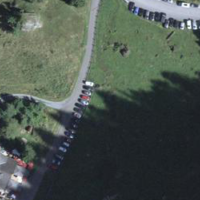
EUNIS habitat code: 23
Species observed at this site:
Lysandra coridon